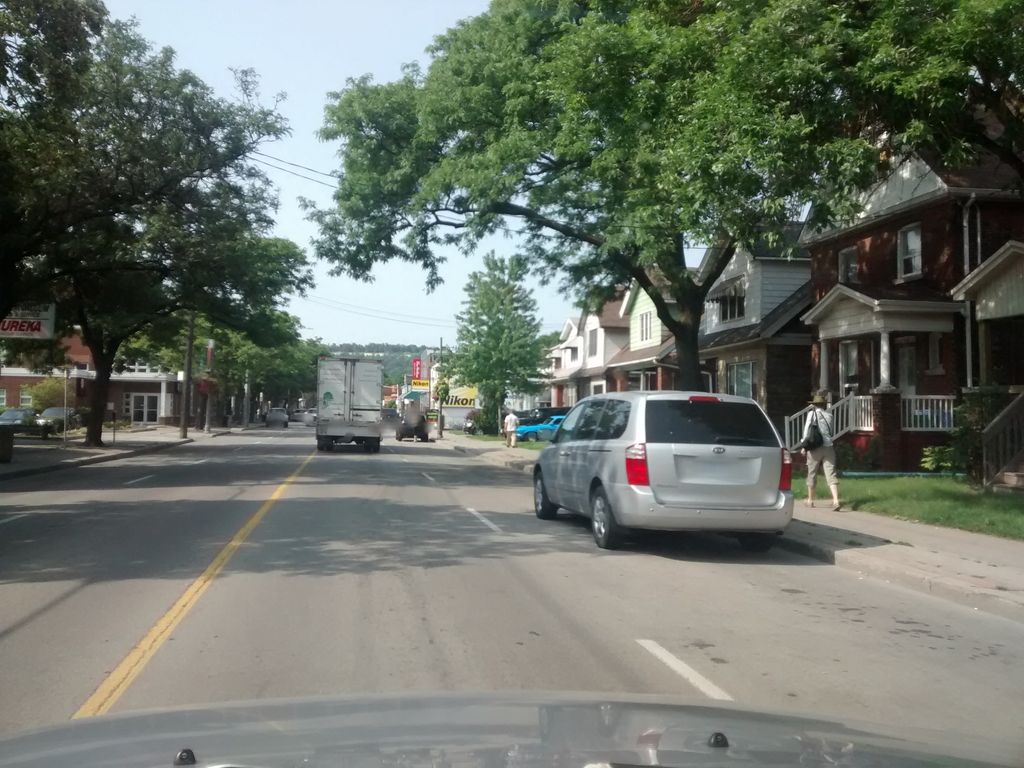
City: hamilton